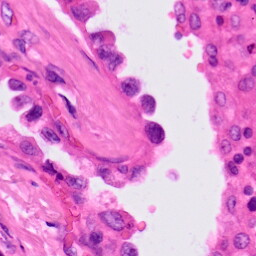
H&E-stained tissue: Lung